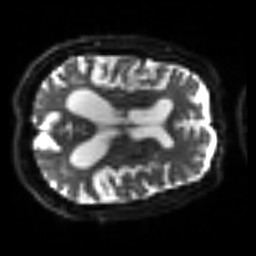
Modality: sbref
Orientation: axial
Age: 69
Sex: male
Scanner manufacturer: siemens
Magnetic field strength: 3 T
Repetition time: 3.2 s
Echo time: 0.081 s